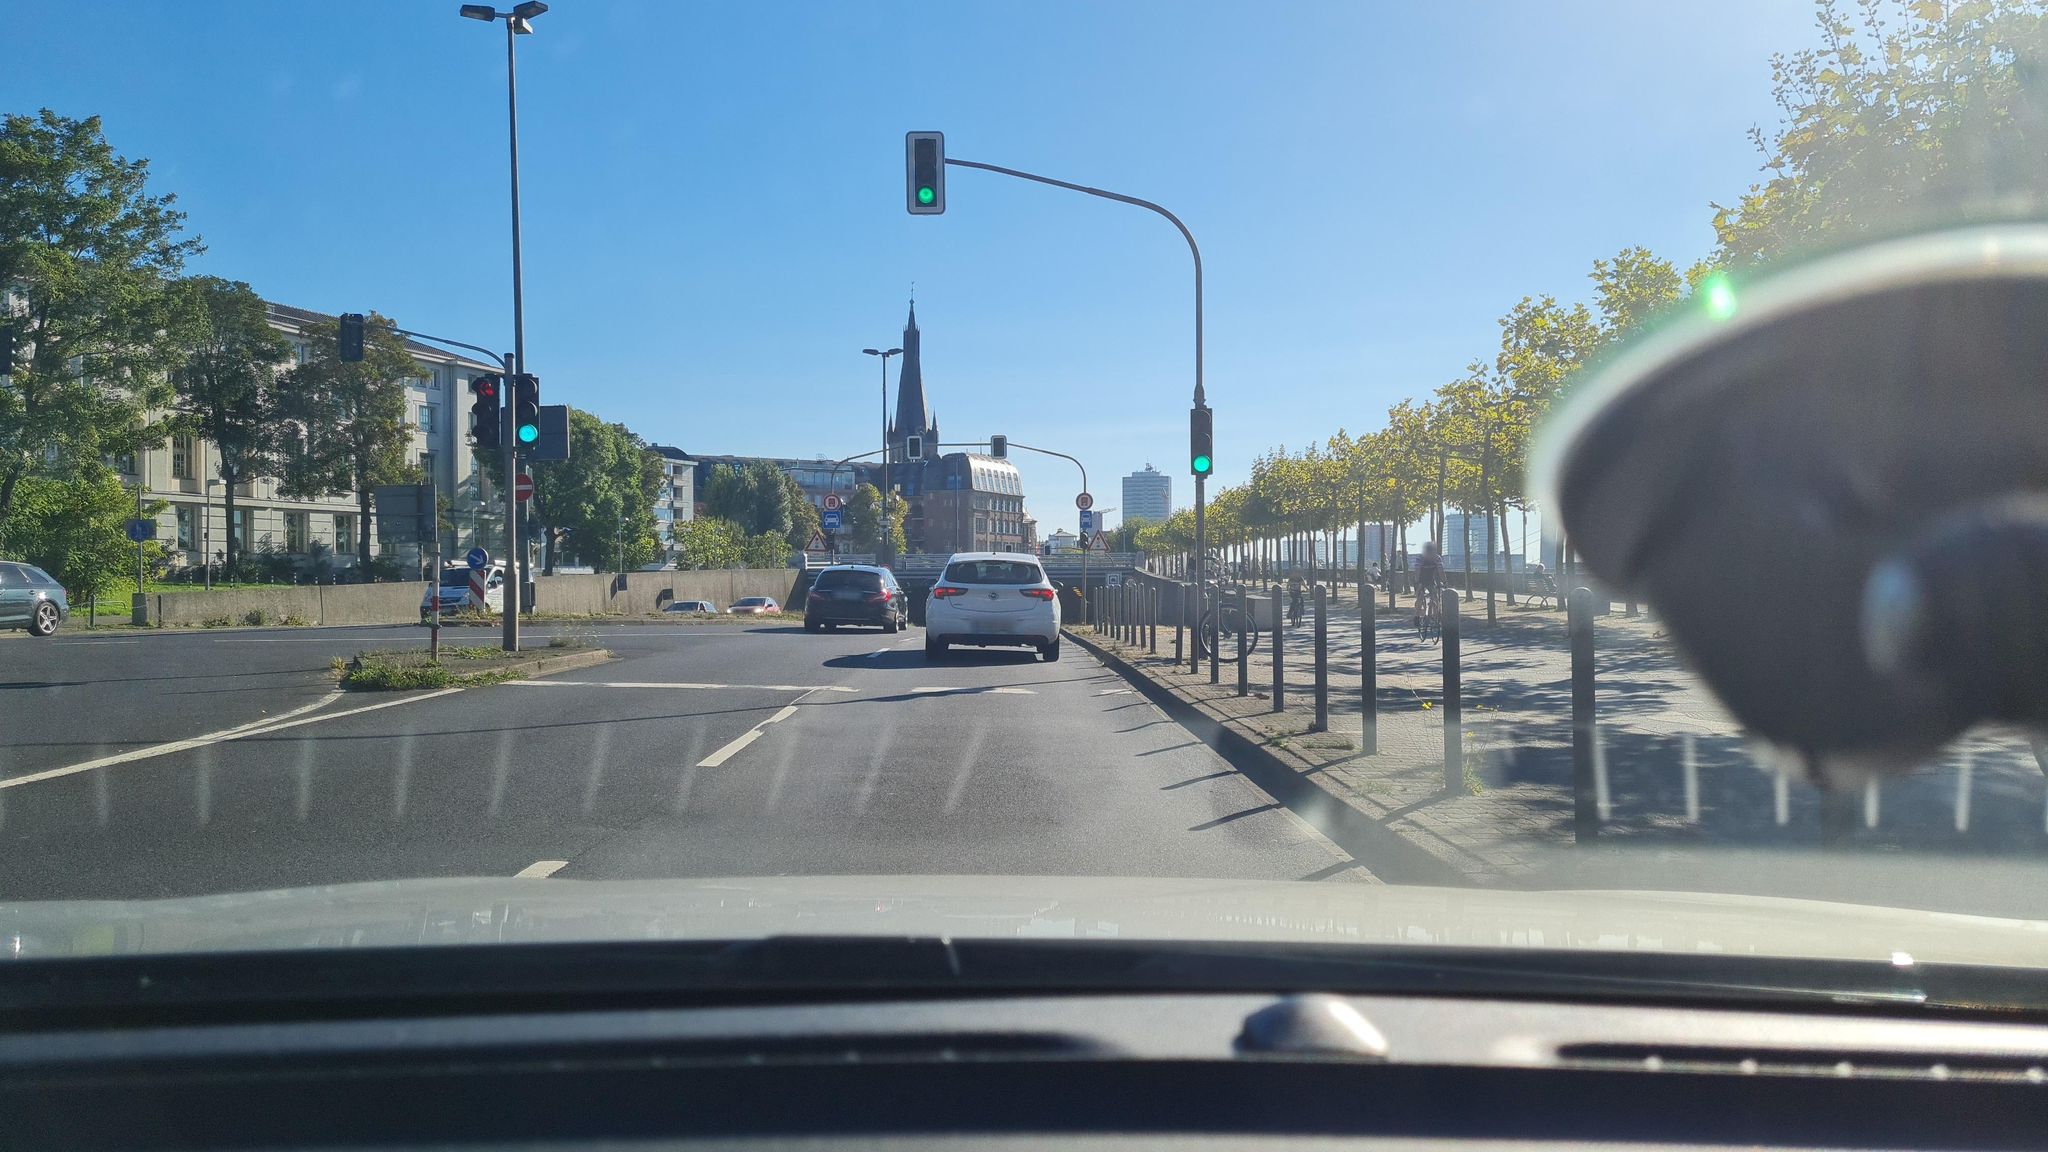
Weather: clear
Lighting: day
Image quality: good
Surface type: driving surface
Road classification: primary, trunk
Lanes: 2
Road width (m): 2.75
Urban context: urban centre
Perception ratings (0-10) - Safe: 6.06, Lively: 3.3, Beautiful: 4.86, Boring: 0.55, Depressing: 4.71, Wealthy: 7.99